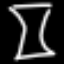
Label: hourglass